Question: I use PopupWindow class for creating custom popup window.
But when I add layout_margin (in my example 15dp) on main there is transparent gray background.
How to remove transparent background?
Please see picture

EDIT
here is my code
'''
window = new PopupWindow(customTool.getContext());
window.setWidth(WindowManager.LayoutParams.FILL_PARENT);
window.setHeight(WindowManager.LayoutParams.WRAP_CONTENT);
window.setTouchable(true);
window.setFocusable(true);
window.setOutsideTouchable(true);
window.setAnimationStyle(R.style.Animations_PopDownMenu_Left);
window.setContentView(customTool);
window.showAtLocation(customTool, Gravity.NO_GRAVITY, 0, 100);
'''
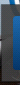
Answer: hmm - try setting on your popup dialog try
yourDiag.setBackgroundDrawable(null);